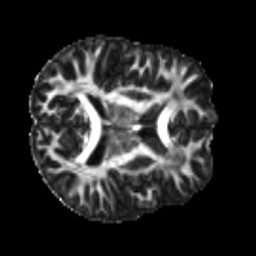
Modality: FA
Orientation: axial
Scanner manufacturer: siemens
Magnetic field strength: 3 T
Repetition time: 4 s
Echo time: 0.0594 s